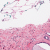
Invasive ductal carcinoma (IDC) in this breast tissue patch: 0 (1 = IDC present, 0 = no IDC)